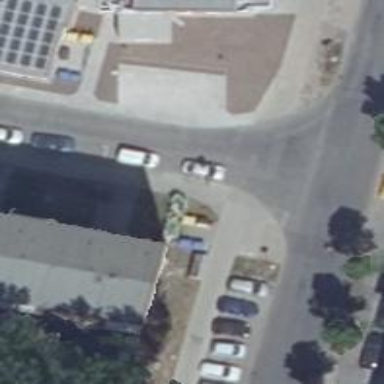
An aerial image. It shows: Unmarked crossing on the road with parallel on-street parking lanes on the left side.